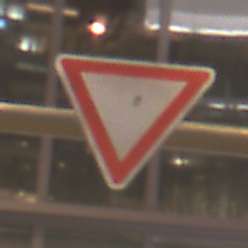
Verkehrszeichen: VorfahrtGewaehren
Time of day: NotSpecified
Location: Indoor (Urban)
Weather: NotSpecified
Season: NotSpecified
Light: Artificial